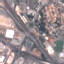
Land use / land cover: Highway